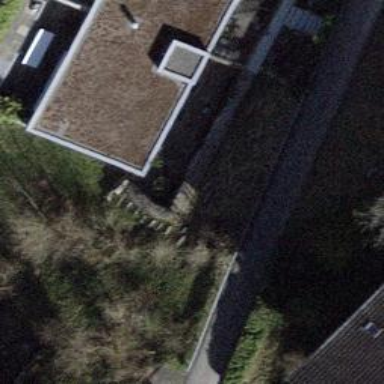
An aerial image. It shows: Residential building.